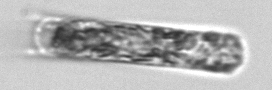
Label: Hemiaulus